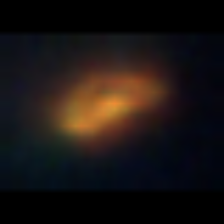
Taxon: Unknown_phyto
Group: Unknown